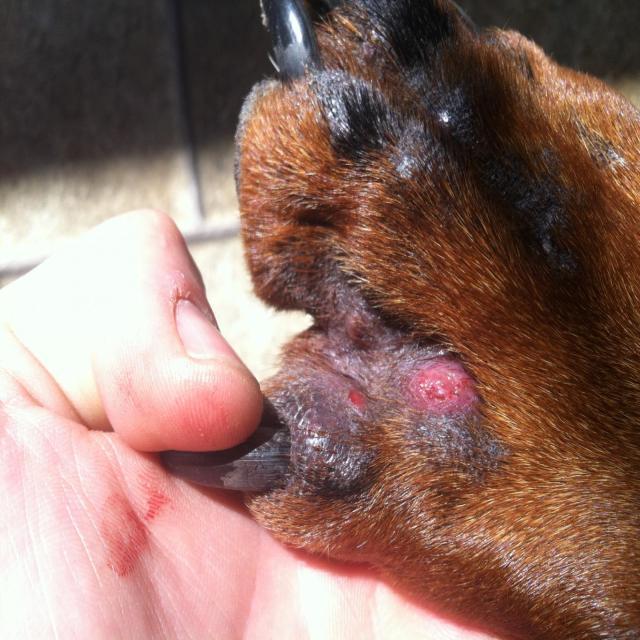
Canine dermatitis — inflammation of the skin presenting with erythema, pruritus, papules, and excoriation. May be allergic, contact, or atopic in origin.